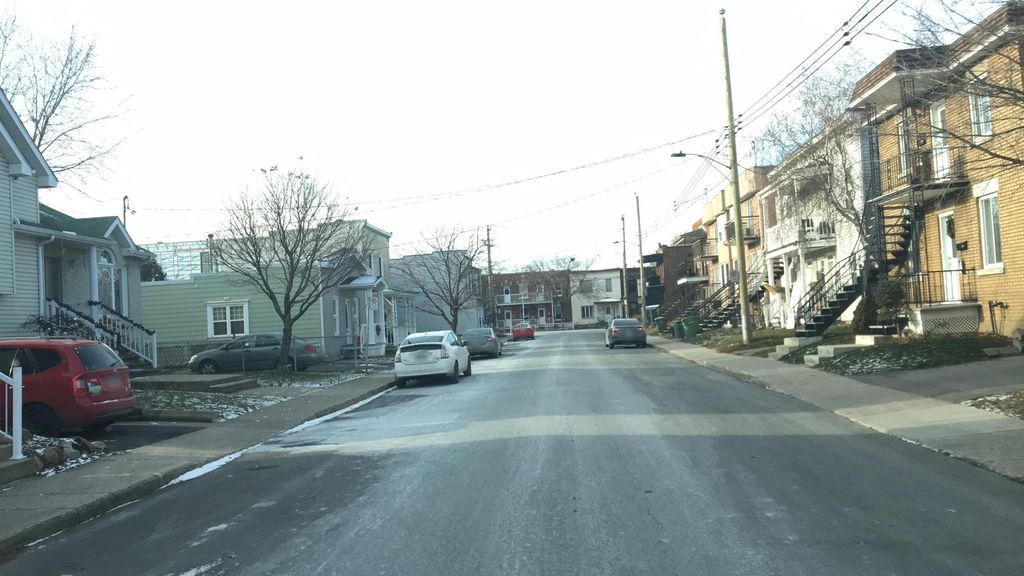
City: montreal